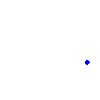
Particle: kaon